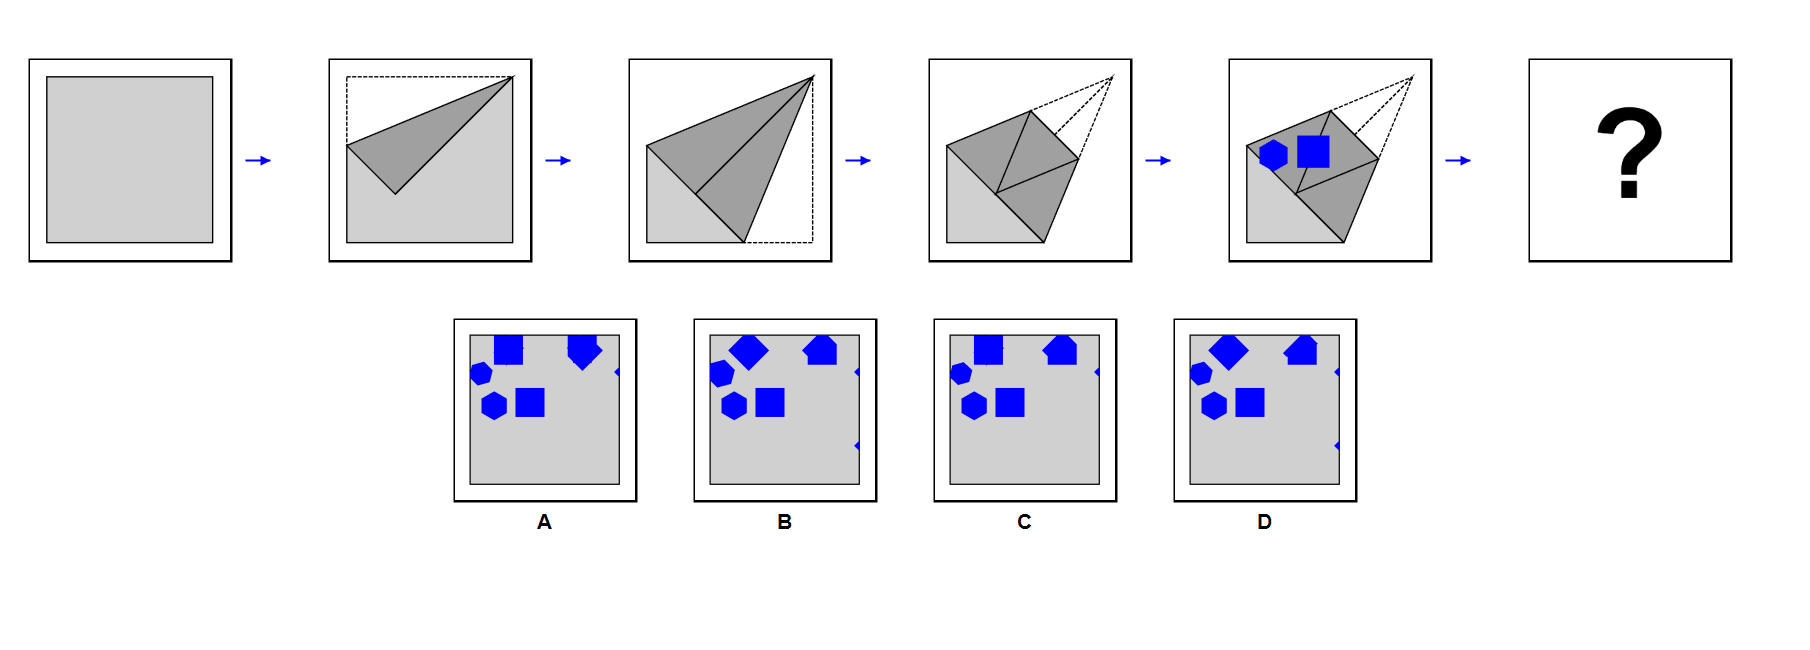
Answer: B